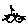
Label: cat